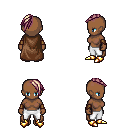
a pixel art fantasy rpg character, female body template, human, dark skin, brown cape, white pants, white blonde long mohawk hairstyle, leather bracers, gold boots, four views (front, back, left, right), 2x2 character sprite sheet, small pixel art, hard edges, no anti-aliasing